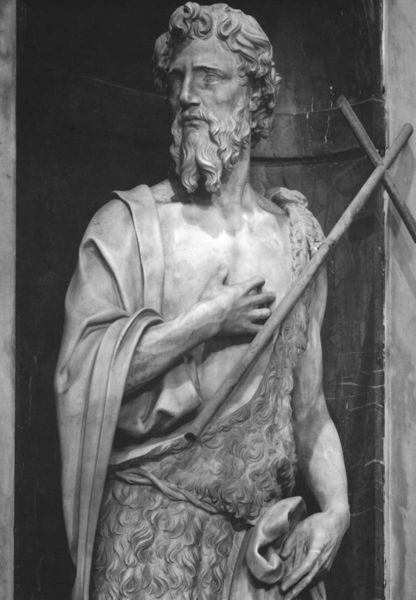
Titel: Hl. Johannes der Täufer
Künstler: Andrea Sansovino
Standort: Genua, Dom, Capella di S. Giovanni Battista (EU - I)
Schlagwörter: hand, brust, säule, bart, johannes, knoten, sockel, kirche, mantel, locken, skulptur, statue, fell, nische, kreuz, heiliger, heilig, apostel, knotem